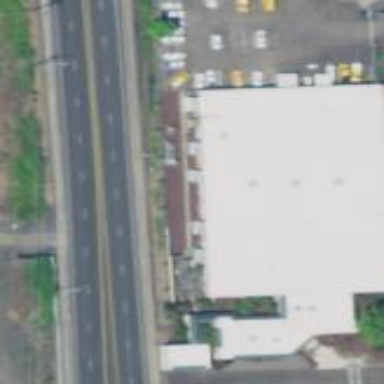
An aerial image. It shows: Transportation building.